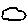
Label: cloud